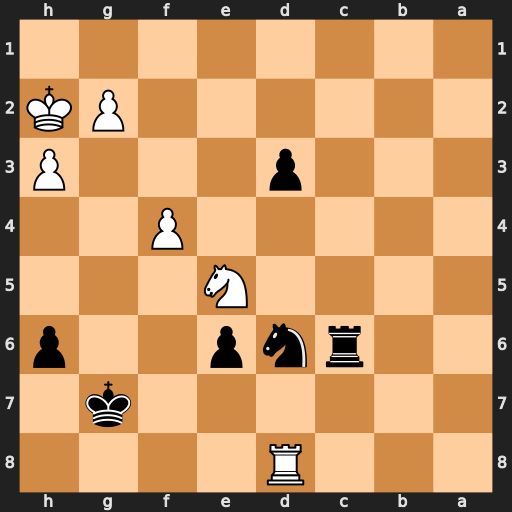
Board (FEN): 3R4/6k1/2rnp2p/4N3/5P2/3p3P/6PK/8
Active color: b
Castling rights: -
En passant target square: -
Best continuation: d2 Nxc6 d1=Q